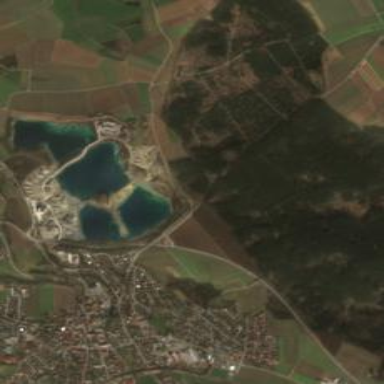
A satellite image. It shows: Quarry used for extracting aggregates.